Question: I've seen this a lot on forums, or having a membership somewhere, so my question since a user can be banned by admin which depends on the situation. This situation might be like not returning the item or he did not follow the forum rules, or there is a situation where the forum or a shop does not need his service anymore. So obviously you can be banned forever or it can be temporary, where also this can be changed by admin. Would I have to make a new table ? since the ban can be more than one type and it can be changed my admin, how would I make a table ? not sure how to have an attribute for different types of bans...

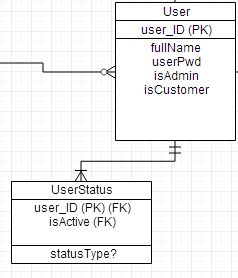
Answer: You could add a field 'statusId' in the User table, and have all the possible statuses listed in a UserStatus table. No need for user_ID in the Userstatus table.
You could then use simple join queries to retrieve the status of a user, or a list of banned users, etc.
Hope this helps :)